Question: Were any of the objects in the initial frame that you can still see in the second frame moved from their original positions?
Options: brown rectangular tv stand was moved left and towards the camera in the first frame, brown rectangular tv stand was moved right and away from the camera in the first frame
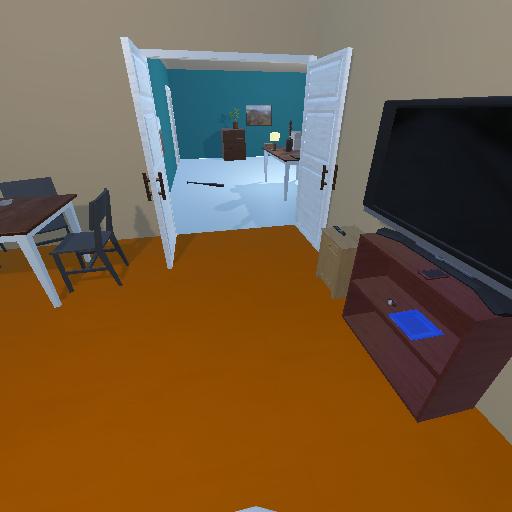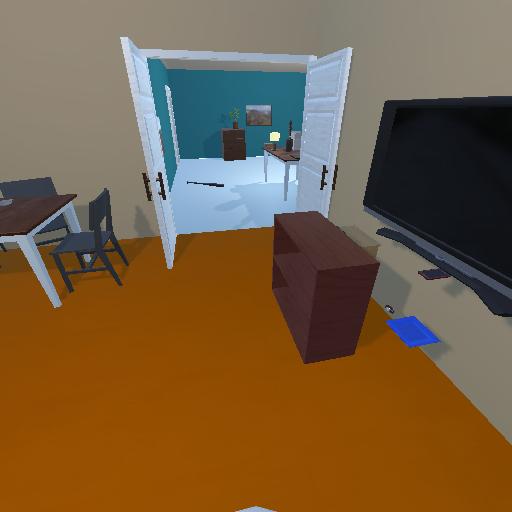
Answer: brown rectangular tv stand was moved left and towards the camera in the first frame